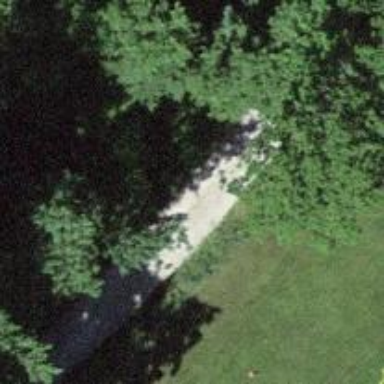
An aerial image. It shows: Bench.